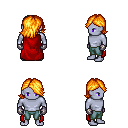
a pixel art fantasy rpg character, male body template, dark elf, purple skin, red cape, teal pants, light blonde swoop hairstyle, metal gloves, four views (front, back, left, right), 2x2 character sprite sheet, small pixel art, hard edges, no anti-aliasing